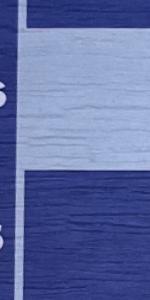
Label: Empty